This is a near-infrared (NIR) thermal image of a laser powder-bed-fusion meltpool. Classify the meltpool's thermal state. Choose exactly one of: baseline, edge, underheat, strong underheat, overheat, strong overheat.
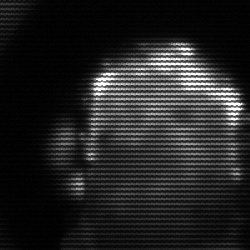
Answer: baseline